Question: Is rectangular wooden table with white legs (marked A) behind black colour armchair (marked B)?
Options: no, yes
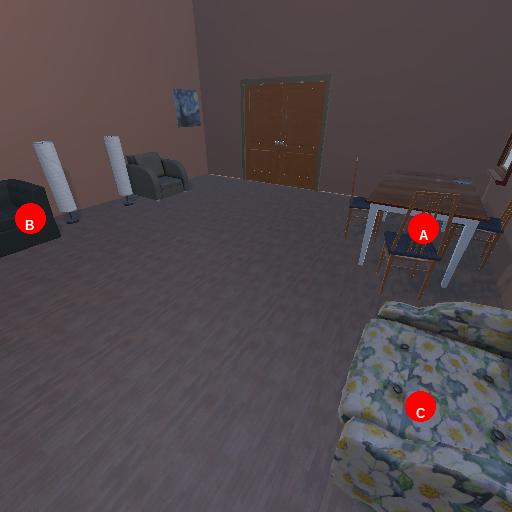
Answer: no